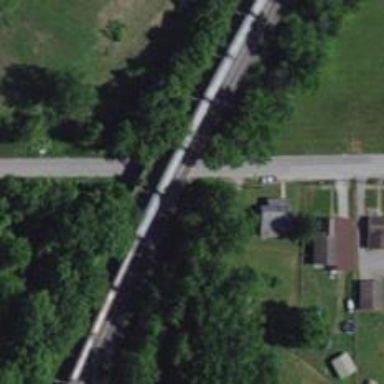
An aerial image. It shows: Railway bridge.